Question: I have the following HTML and CSS that creates a list, where the list items have a min-height set. I would like for the contents of the list items to be vertically aligned in the middle instead of the top if there is not enough content to fill the entire height. How the heck do I pull this off?
'''
<html>
<head>
<style type="text/css">
ul {
width : 300px;
list-style-type: none;
}
li {
min-height : 45px;
vertical-align : middle;
border-bottom : 1px black solid;
}
</style>
<head>
<body>
<ul>
<li>Testing testing 1234</li>
<li>Testing testing 1234 Testing testing 1234</li>
<li>Testing testing 1234 Testing testing 1234 Testing testing 1234</li>
<li>Testing testing 1234 Testing testing 1234 Testing testing 1234 Testing testing 1234</li>
<li>Testing testing 1234 Testing testing 1234 Testing testing 1234 Testing testing 1234 Testing testing 1234</li>
</ul>
</body>
'''
Which gives me the following:

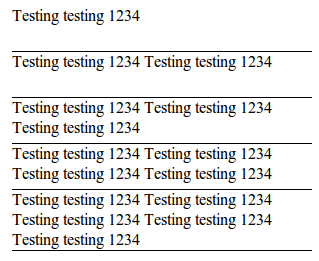
Answer: If you add a '<div>' inside the '<li>' and make the following changes to the CSS, it seems to work:
'''
li {
min-height : 45px;
border-bottom : 1px black solid;
}
li div {
height:45px;
display:table-cell;
vertical-align : middle;
}
'''
See it live here-- works in IE8 and FF4: <URL>